Question: I am a new Sublime Text 2 user and I already think it's brilliant.
Although I have some problems getting Git up and running.
I've installed the <URL>, but keep on getting the following window message.

How can I resolve this problem?
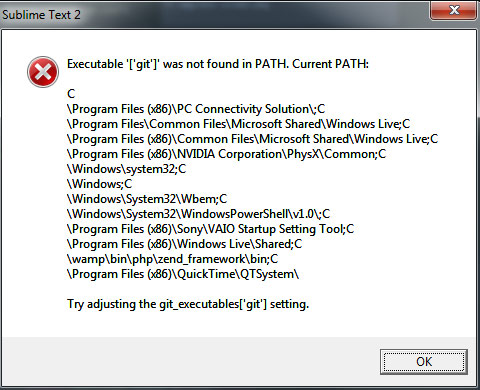
Answer: First of all, please make sure you have already installed <URL> for details: the part.
> This plugin has a few settings. If you create a file called
Git.sublime-settings in your User package you can override them. Feel
free to copy the Git.sublime-settings file from the Git package
directory to your User package if you don't want to mess with getting
the initial JSON syntax right.'git_command': a path to your git binary if it's not in the '$PATH'
available to Python (you'll get an error message if you need to set
this)(format for windows: '"git_command": "c:/users/myuserdir/dev/git/bin/git.exe"'. If you have spaces in your
git binary's path, you may need to use the old tilda-escaped version,
like: '"C:/Progra~2/Git/bin/git.exe"'.)